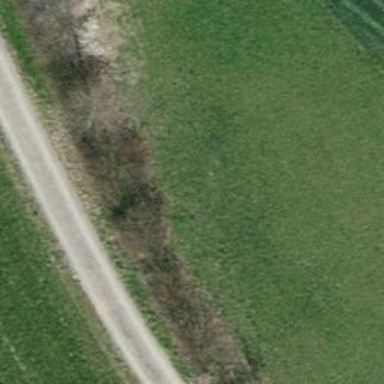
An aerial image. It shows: Hedge acting as barrier.